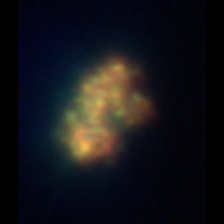
Taxon: Unknown_detritus
Group: Unknown